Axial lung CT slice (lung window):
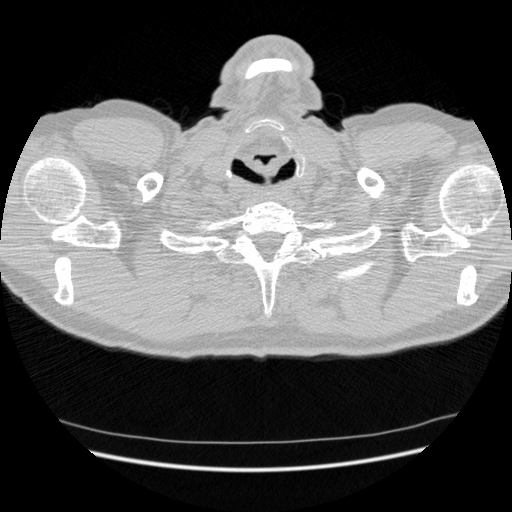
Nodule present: no